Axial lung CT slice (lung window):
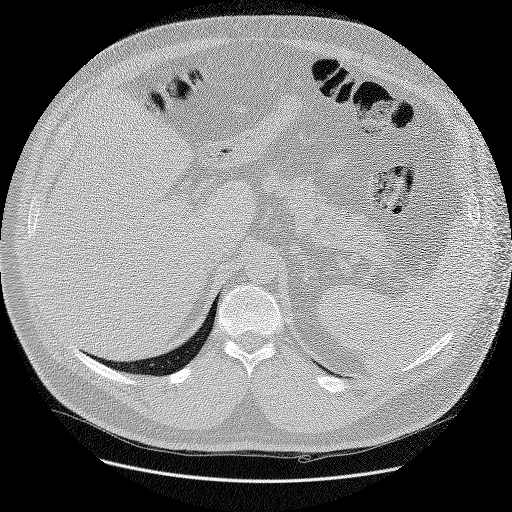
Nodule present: no